Field crop: maize
Growth stage: 1
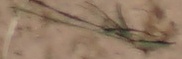
Species: lolium